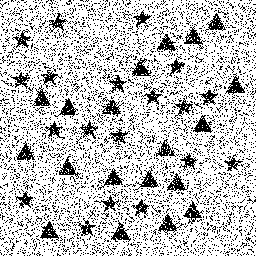
Squares: 0
Triangles: 19
Stars: 19
Total shapes: 38